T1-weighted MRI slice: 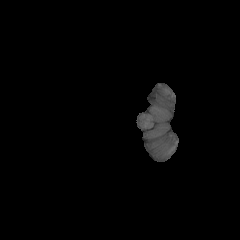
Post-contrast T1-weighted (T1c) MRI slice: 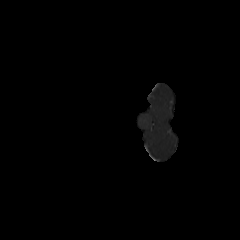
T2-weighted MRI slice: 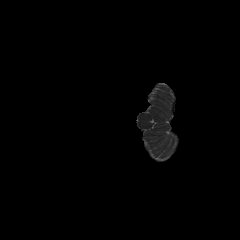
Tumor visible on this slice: no